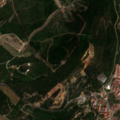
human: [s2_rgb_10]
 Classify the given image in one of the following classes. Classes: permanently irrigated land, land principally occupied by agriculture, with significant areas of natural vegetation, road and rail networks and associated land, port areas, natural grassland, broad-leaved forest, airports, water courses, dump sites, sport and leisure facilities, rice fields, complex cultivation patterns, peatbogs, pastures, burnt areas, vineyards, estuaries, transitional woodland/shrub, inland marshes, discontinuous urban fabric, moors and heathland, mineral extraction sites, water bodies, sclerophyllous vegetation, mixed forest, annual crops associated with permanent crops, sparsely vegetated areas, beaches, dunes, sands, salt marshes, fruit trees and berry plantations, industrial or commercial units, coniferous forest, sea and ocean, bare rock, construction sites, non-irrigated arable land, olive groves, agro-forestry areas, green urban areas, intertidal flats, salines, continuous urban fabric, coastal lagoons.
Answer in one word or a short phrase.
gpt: discontinuous urban fabric, permanently irrigated land, vineyards, land principally occupied by agriculture, with significant areas of natural vegetation, mixed forest, natural grassland